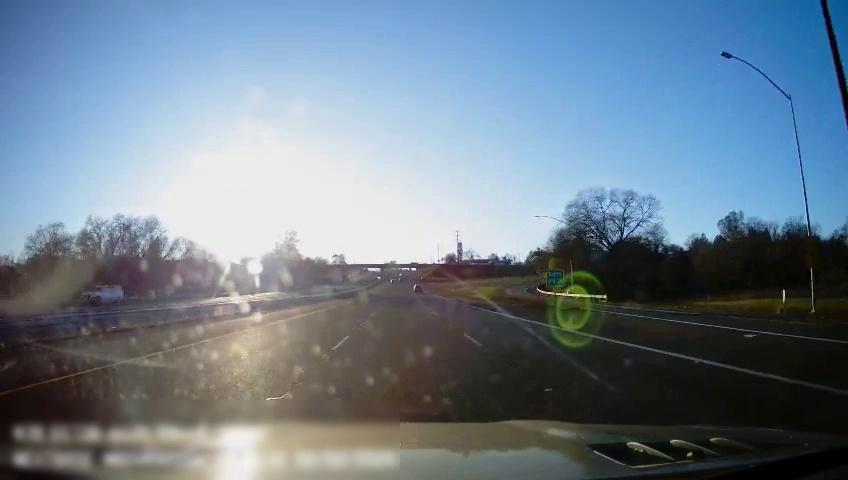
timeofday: Day
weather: Sunny
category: Drivable Space
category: Drivable Space
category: Vehicles | SUV
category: Lanes | Current Lane
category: Lanes | Current Lane
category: Lanes | Alternate Lane
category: Lanes | Alternate Lane
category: Lanes | Alternate Lane
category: Lanes | Alternate Lane
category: Traffic | Signs